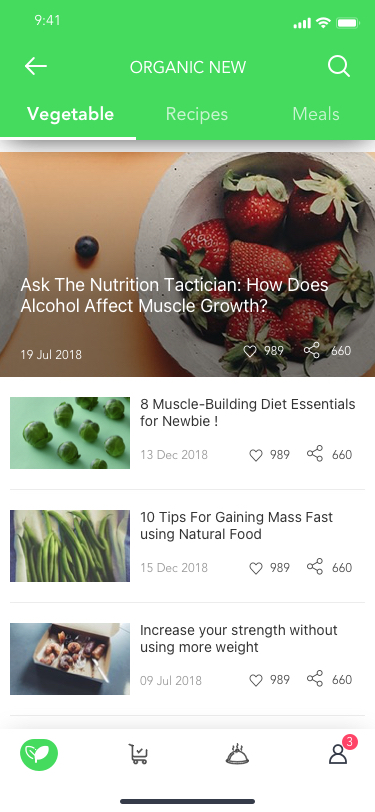
Text in this UI design:
19 Jul 2018
Ask The Nutrition Tactician: How Does Alcohol Affect Muscle Growth?
989
660
13 Dec 2018
8 Muscle-Building Diet Essentials for Newbie !
989
660
15 Dec 2018
10 Tips For Gaining Mass Fast using Natural Food
989
660
09 Jul 2018
Increase your strength without using more weight
989
660
Vegetable
Recipes
Meals